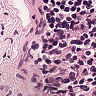
Metastatic tissue present: no